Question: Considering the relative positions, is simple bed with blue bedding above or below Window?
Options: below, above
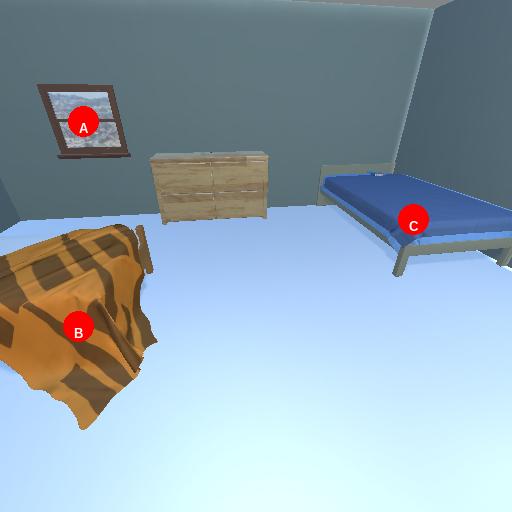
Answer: below